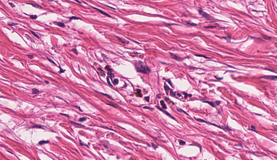
Tumor epithelial tissue: no
Tumor-associated stroma tissue: yes
Normal tissue: no